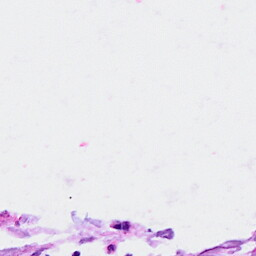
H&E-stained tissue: Breast